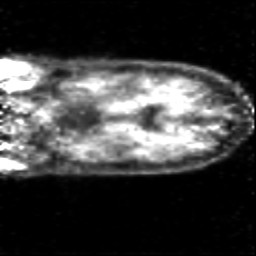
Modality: PET
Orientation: coronal
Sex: male
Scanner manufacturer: siemens